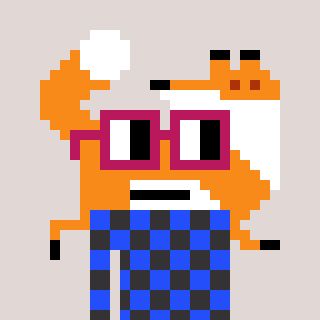
a pixel art character with square dark red glasses, a fox-shaped head and a grayscale-colored body on a warm background